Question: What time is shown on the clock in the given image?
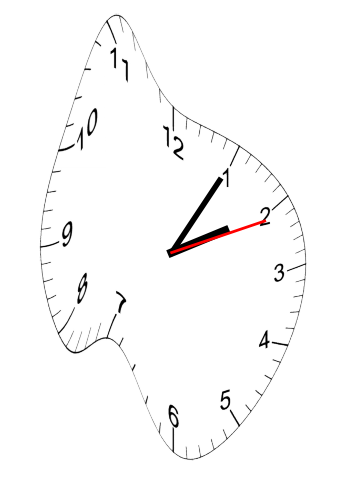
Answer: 02:05:11